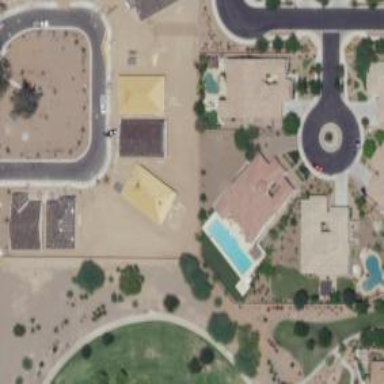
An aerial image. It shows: Outdoor swimming pool in leisure land area.